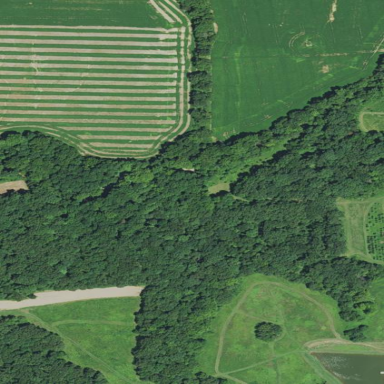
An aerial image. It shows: Beautiful woodland area.